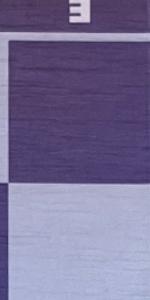
Label: Empty